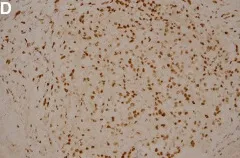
Pathology findings. , retained expression of BRCA1-associated protein 1 20x in panels.
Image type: pathology (immunostaining)